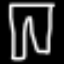
Label: pants